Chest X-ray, AP view. Patient: 39 years old, sex M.
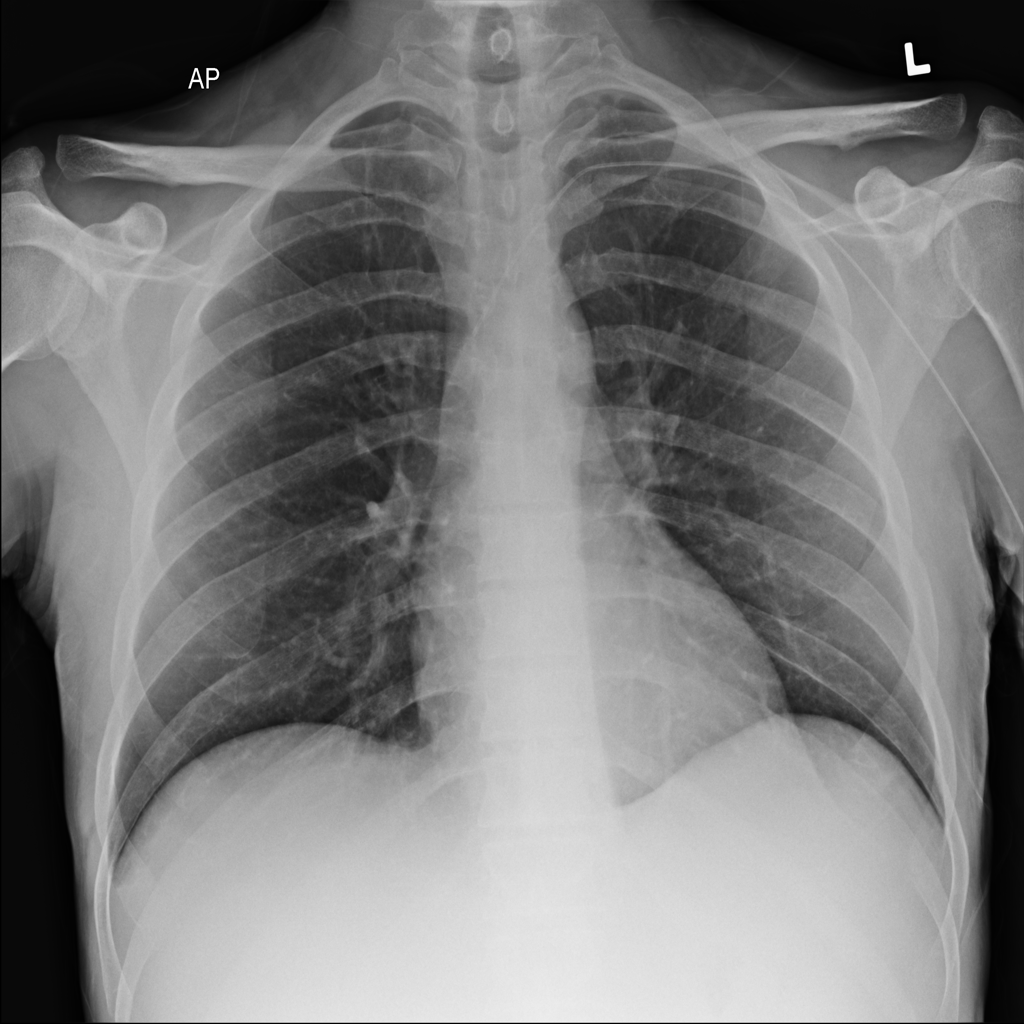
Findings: Infiltration